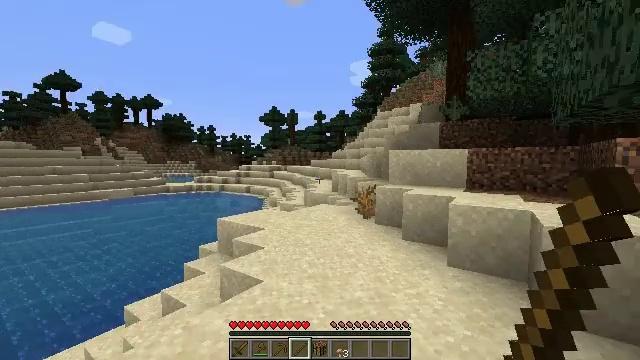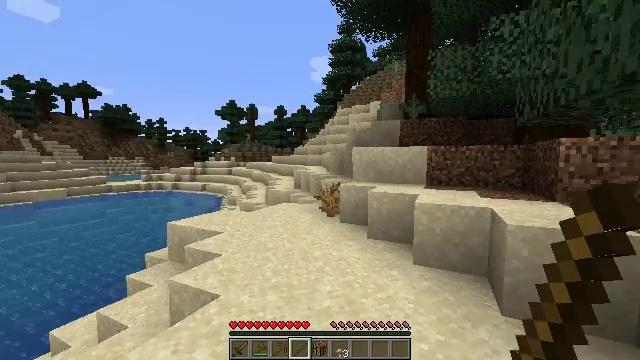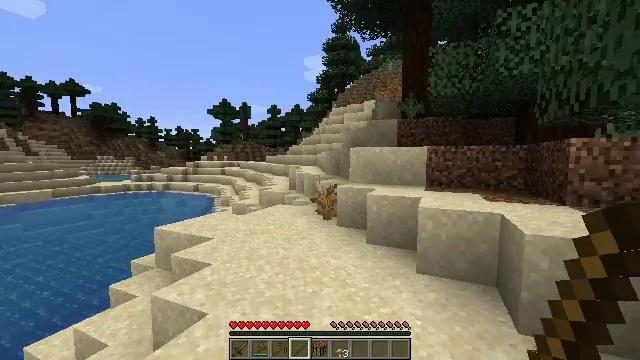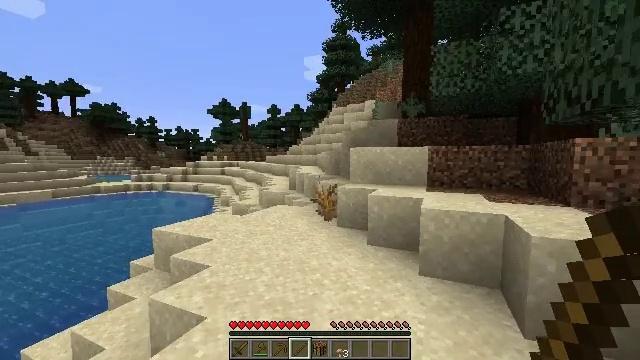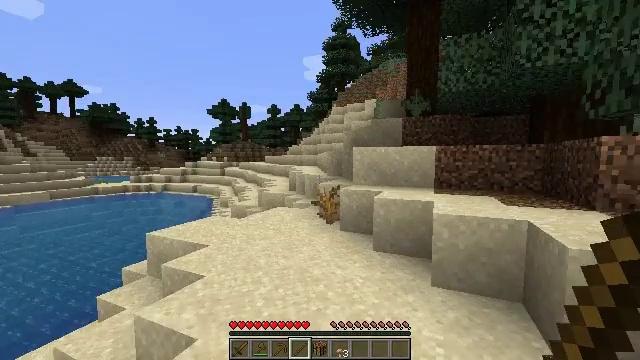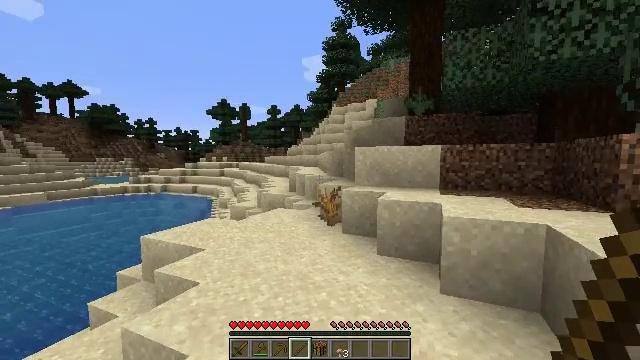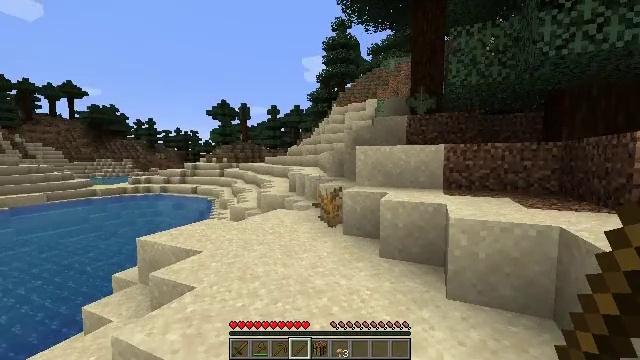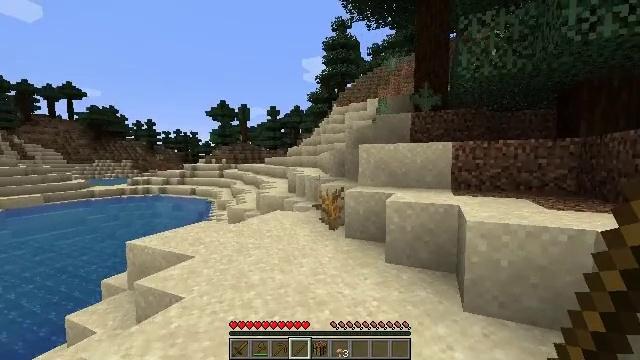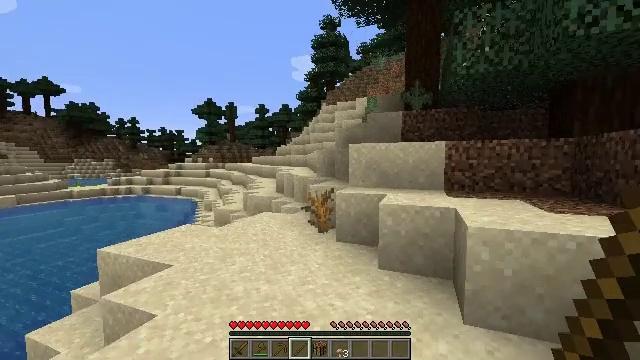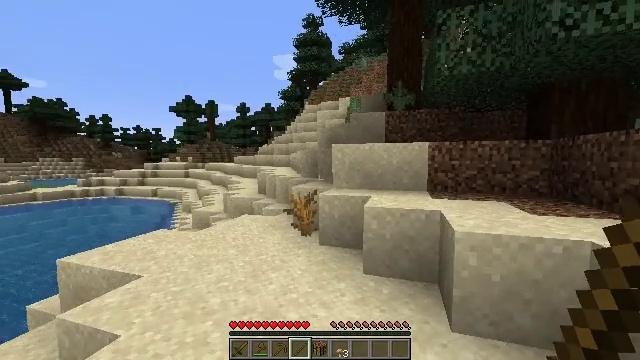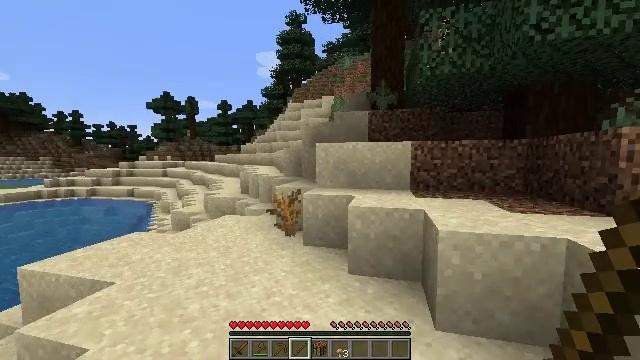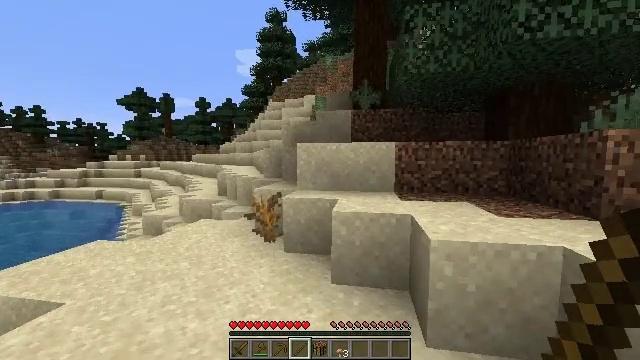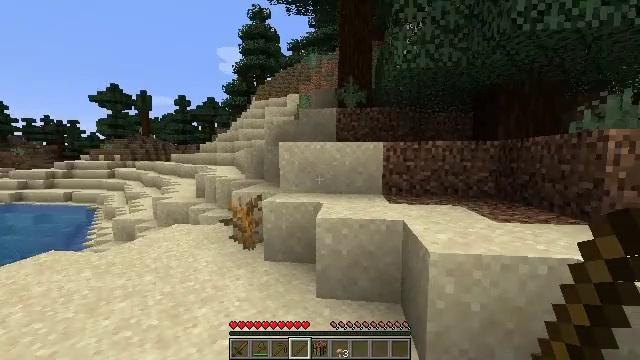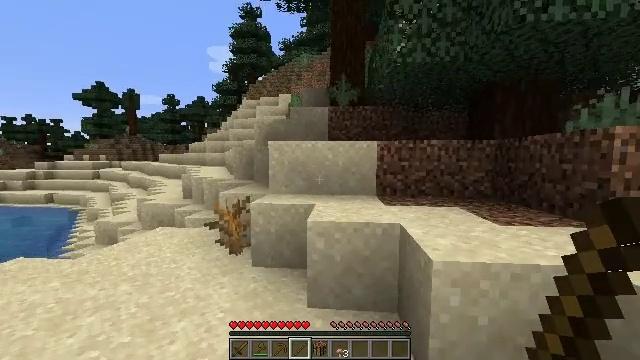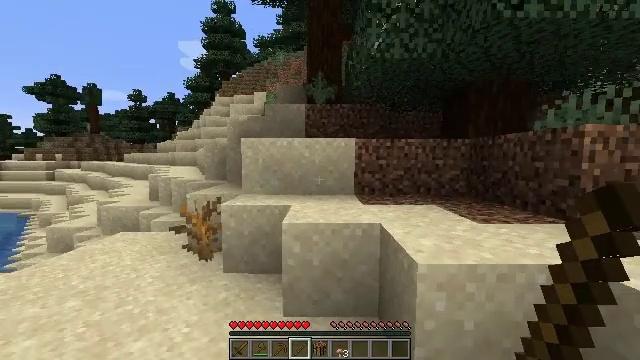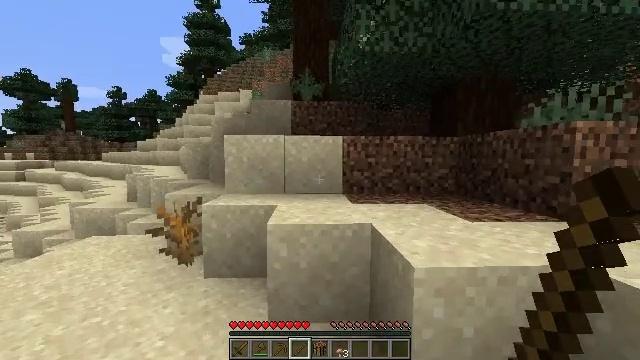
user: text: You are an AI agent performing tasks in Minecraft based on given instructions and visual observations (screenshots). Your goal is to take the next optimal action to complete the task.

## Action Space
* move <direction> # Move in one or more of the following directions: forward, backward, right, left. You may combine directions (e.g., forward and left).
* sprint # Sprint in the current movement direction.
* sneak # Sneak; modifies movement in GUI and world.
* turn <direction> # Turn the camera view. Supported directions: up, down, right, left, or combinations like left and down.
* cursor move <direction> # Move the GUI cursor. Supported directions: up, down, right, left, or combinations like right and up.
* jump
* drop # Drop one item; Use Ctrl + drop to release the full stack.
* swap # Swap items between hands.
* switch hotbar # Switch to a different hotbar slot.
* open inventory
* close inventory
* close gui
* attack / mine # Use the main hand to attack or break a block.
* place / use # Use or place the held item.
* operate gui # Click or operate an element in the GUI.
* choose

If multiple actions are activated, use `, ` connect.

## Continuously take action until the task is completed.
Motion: motion action
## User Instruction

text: Gather the brown mushroom in dark areas.
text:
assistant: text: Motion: move forward, turn right
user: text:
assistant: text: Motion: move forward, turn right
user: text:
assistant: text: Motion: move forward
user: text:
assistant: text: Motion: move forward
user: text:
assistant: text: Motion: move forward
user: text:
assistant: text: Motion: move forward
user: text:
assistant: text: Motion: move forward
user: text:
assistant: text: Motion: move forward, turn right
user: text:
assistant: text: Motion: move forward, turn right
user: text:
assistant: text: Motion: move forward, turn right
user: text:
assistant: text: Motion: move forward, turn right
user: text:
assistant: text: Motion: move forward, turn right
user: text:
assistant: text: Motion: move forward, turn right
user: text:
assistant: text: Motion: move forward, turn right
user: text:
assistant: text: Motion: move forward, turn right
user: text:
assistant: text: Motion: move forward
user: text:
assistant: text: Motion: move forward
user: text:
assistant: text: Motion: move forward
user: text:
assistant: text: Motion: move forward, jump
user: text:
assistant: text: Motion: move forward, jump
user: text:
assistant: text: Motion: move forward, turn left, jump
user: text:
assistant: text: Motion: move forward, turn left
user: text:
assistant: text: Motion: move forward, turn left
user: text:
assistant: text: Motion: move forward, turn left
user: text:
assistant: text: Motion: move forward, turn left
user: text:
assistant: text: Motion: move forward
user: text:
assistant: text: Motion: move forward
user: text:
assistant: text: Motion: move forward
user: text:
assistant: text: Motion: move forward
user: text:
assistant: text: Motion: move forward, jump